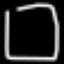
Label: square